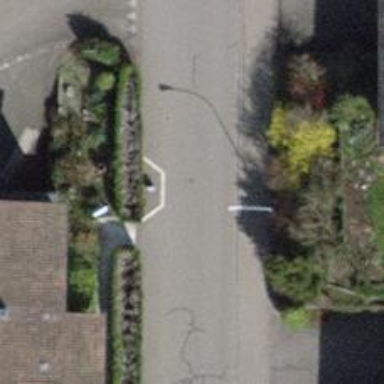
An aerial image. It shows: Chicane for traffic calming.